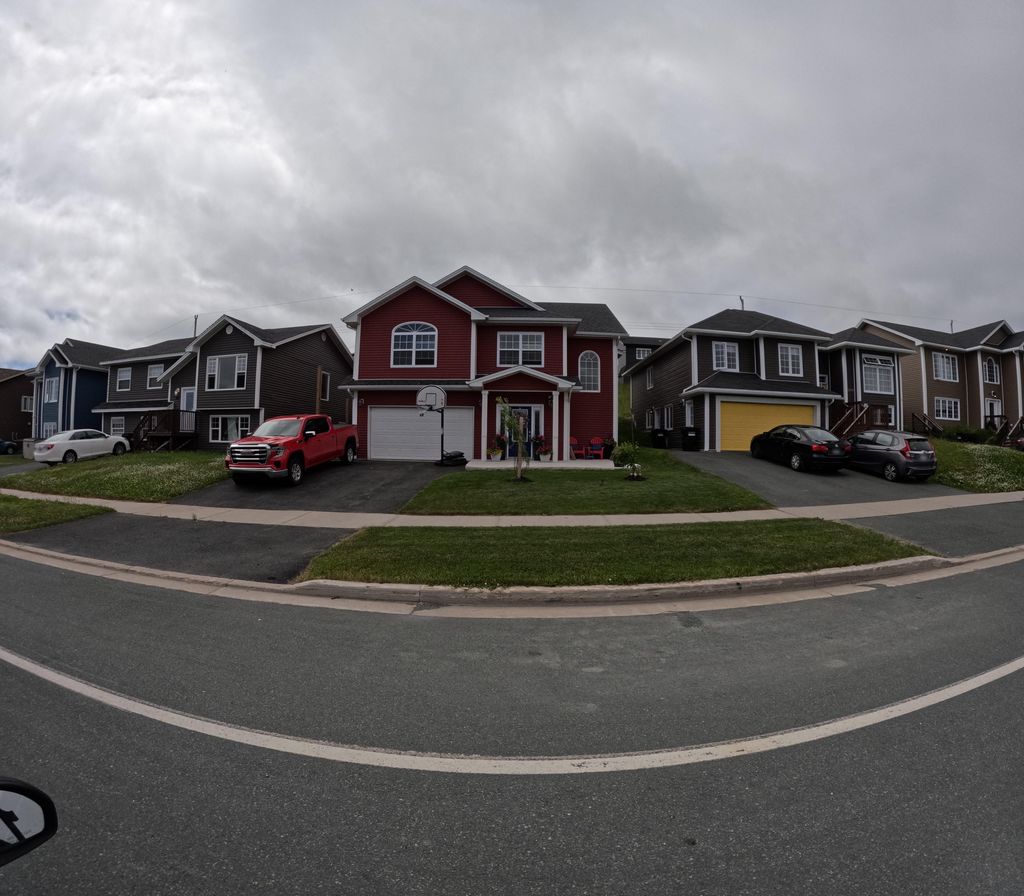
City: st_johns